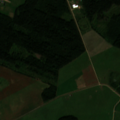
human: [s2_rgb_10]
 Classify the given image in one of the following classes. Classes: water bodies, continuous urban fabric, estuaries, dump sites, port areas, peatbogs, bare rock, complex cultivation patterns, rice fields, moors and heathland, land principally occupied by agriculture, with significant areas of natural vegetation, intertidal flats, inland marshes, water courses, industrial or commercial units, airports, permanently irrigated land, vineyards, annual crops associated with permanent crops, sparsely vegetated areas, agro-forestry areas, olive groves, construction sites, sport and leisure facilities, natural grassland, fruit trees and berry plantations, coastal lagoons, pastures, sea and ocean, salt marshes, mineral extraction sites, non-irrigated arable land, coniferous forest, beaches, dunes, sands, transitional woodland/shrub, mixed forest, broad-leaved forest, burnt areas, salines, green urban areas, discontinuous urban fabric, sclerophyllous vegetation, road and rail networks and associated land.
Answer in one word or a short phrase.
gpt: non-irrigated arable land, pastures, complex cultivation patterns, coniferous forest, mixed forest